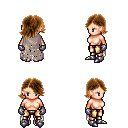
a pixel art fantasy rpg character, female body template, human, light skin, gray tattered cape, gold greaves, brown swoop hairstyle, metal gloves, metal boots, four views (front, back, left, right), 2x2 character sprite sheet, small pixel art, hard edges, no anti-aliasing